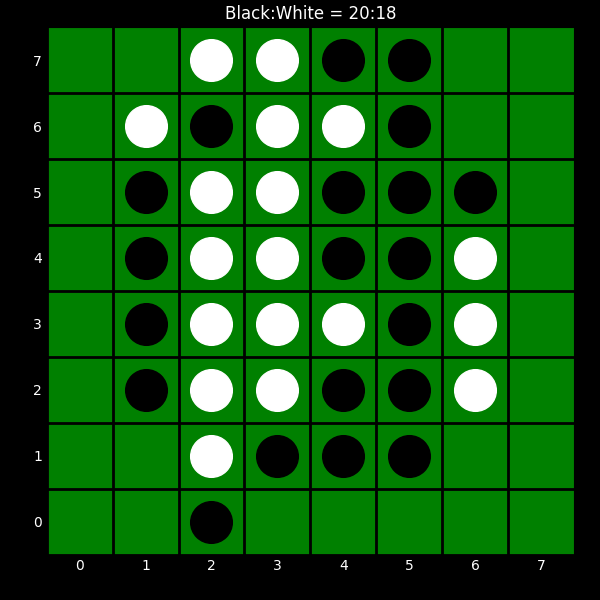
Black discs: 20
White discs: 18